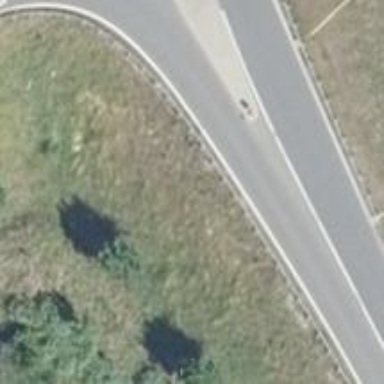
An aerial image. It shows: Trunk link highway designated as motorroad.